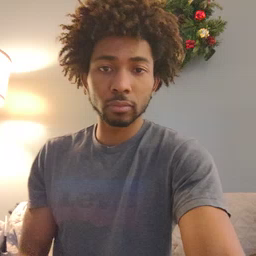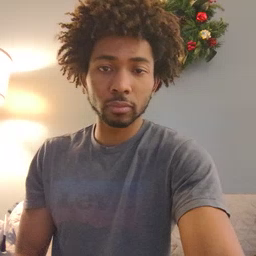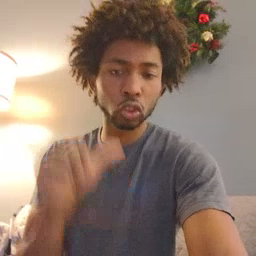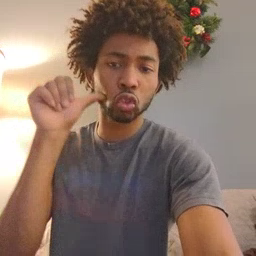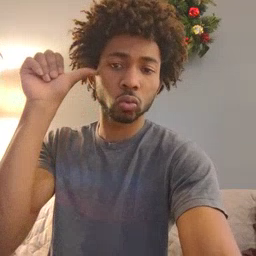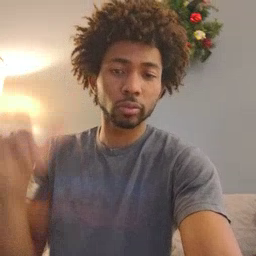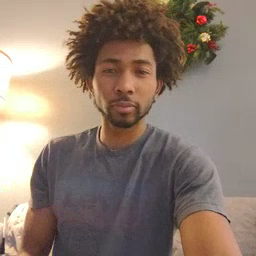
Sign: yesterday